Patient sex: M
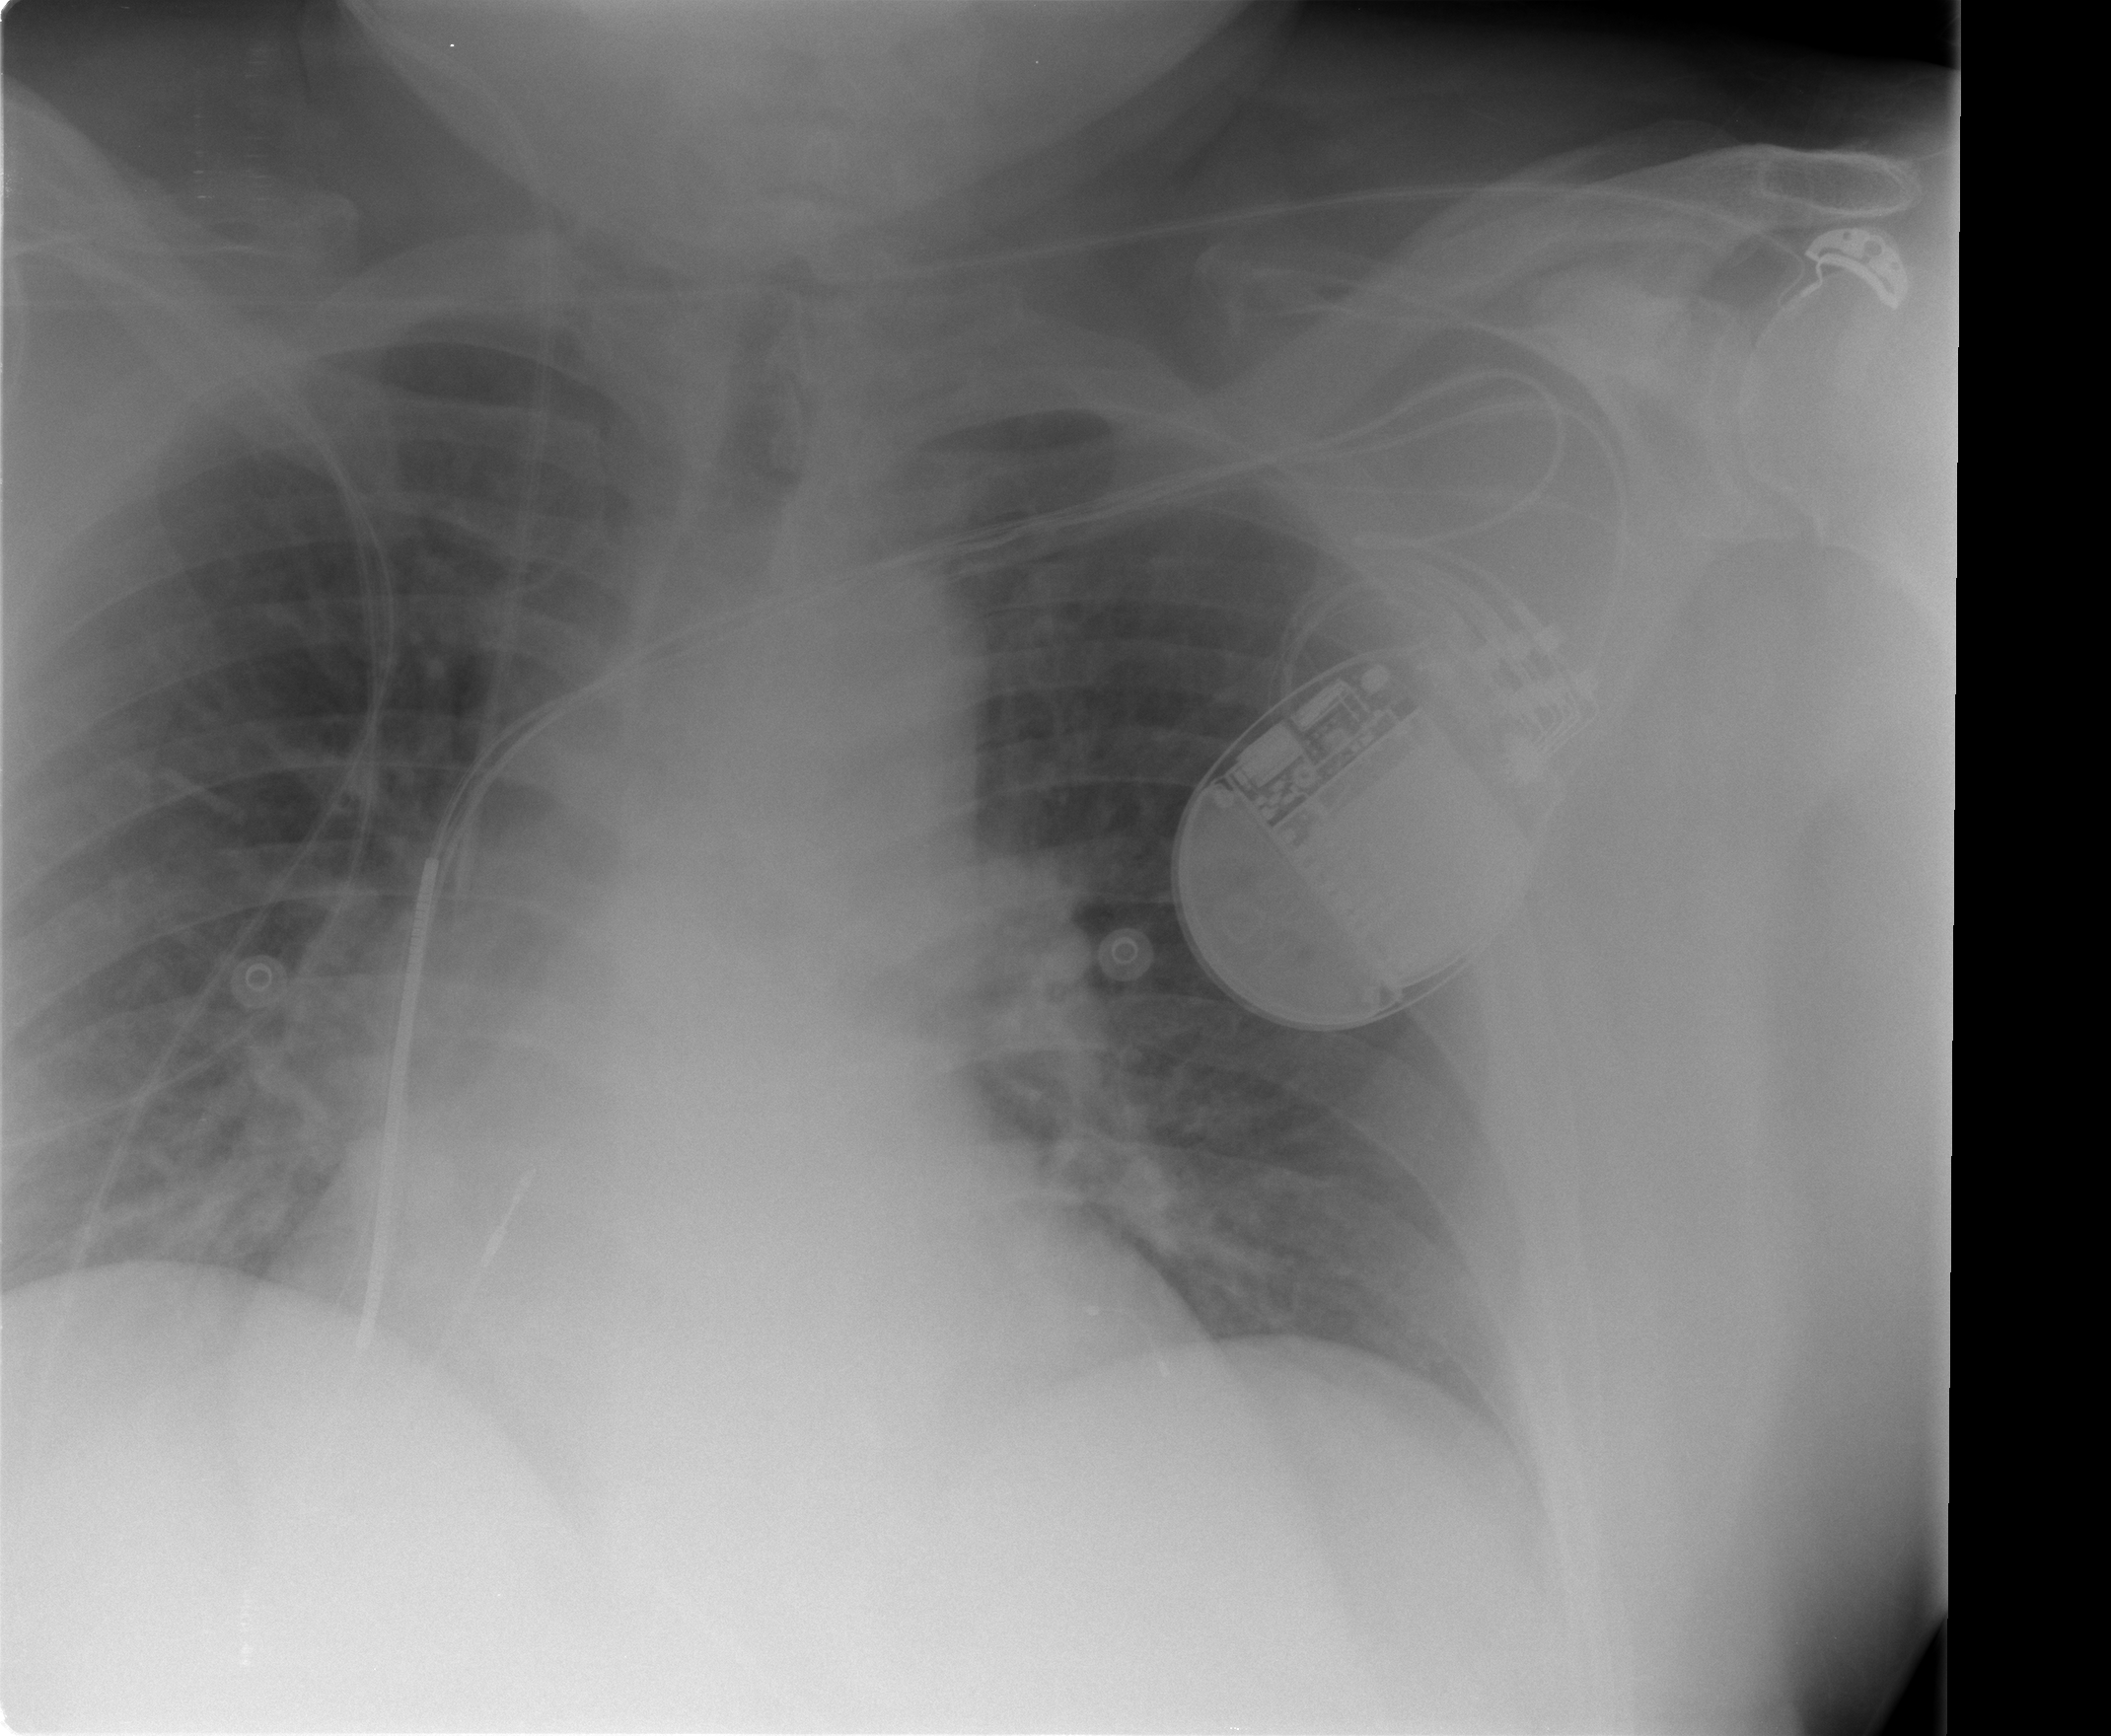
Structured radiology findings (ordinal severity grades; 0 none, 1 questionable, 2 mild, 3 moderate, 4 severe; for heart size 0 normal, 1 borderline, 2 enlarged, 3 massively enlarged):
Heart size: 0
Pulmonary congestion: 2
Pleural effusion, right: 0
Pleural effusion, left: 0
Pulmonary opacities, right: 0
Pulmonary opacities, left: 0
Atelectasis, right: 0
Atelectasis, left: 0